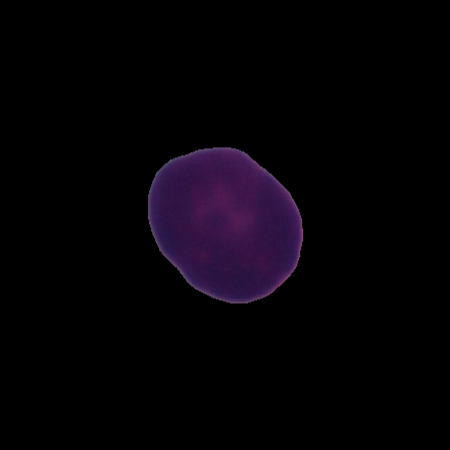
Label: healthy